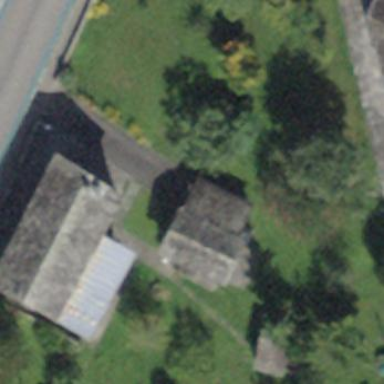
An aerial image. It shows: View of roof of building.